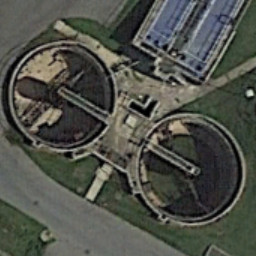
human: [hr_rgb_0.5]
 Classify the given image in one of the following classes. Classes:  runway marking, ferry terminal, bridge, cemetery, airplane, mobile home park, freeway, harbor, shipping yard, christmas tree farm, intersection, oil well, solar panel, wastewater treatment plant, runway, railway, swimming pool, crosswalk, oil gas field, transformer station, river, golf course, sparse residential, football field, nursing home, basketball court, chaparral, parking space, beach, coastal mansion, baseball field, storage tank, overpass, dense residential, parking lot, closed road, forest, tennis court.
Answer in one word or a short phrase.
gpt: wastewater treatment plant